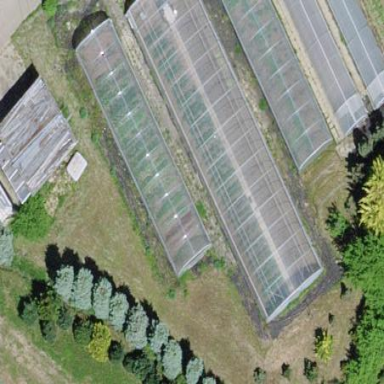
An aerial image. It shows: Greenhouse.